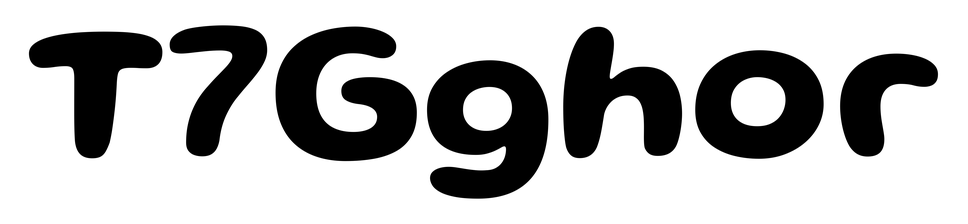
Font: Gluten_SemiBold